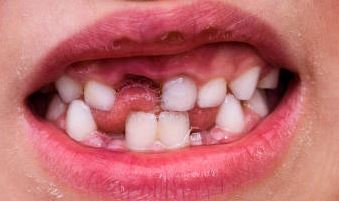
Condition: hypodontia